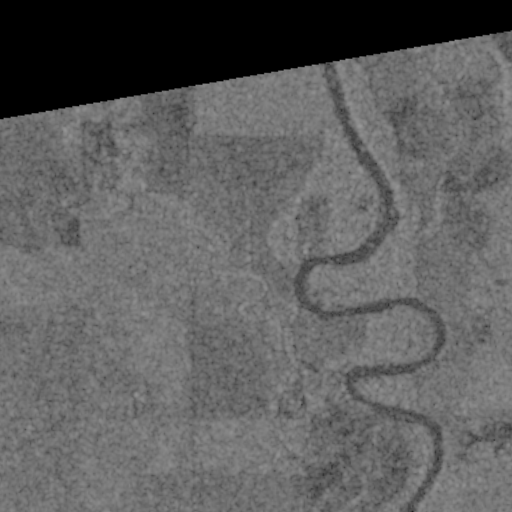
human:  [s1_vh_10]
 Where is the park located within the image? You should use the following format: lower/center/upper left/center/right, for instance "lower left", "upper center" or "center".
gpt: The park is located in the center of the image.
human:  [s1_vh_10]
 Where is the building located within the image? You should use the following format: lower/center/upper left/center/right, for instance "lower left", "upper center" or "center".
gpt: The building is located in the upper right of the image.
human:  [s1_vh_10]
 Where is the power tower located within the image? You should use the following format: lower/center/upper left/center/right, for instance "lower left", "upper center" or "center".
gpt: There is no power tower in the image.

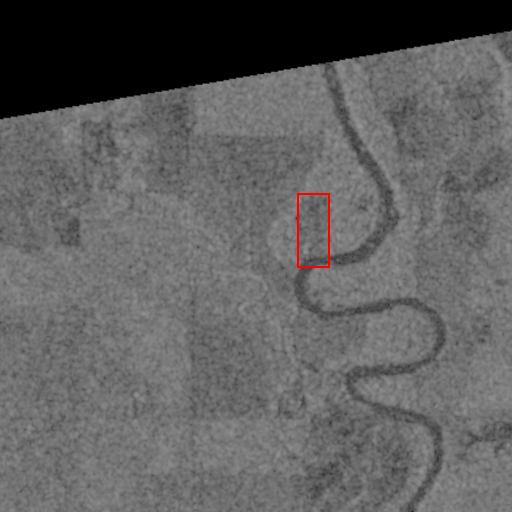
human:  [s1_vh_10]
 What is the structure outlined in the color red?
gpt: The structure outlined in red is a park.
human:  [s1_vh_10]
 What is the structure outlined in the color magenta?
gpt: There is no magenta outline.